Question: How can I position an absolute positioned DIV within a relative positioned DIV, where the inner DIV should appear on upper left side of the outer DIV.
My issue is that the size of the inner DIV is still yet unknown. I want the entire width of the inner div to be at the top-left side, outside the outer DIV, including any padding that the outer DIV might have.
Here's an illustration of what I want to achieve:

This might be possible to do with jQuery, but I want a CSS solution. It will run on webkit browser only, so no need for Internet explorer support. Thanks
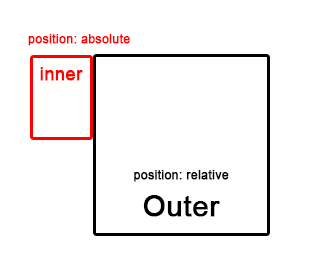
Answer: You can achieve this with css only :
'''
<div class="outer">
<div class="inner">
</div>
</div>
'''
The trick is to apply 'right: 100%;'
'''
.outer {
background: #333;
width: 100px;
height: 100px;
position: relative;
margin: 0 auto;
}
.inner {
position: absolute;
background: red;
width: 50px;
height: 50px;
top: 0;
right: 100%;
}
'''
An example : <URL>